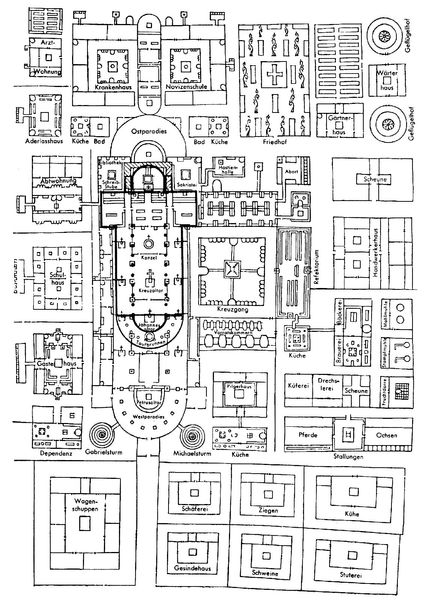
Titel: Stiftskirche St. Gallen
Standort: St. Gallen, Benediktinerkloster (EU - CH)
Schlagwörter: skizze, zeichnung, anlage, gebäude, park, tiere, architektur, lang, kühe, kirche, brunnen, kreis, pferde, rund, schuppen, garten, schule, grafik, linien, wagen, striche, aufsicht, straßen, scheune, kloster, schwarzweiss, kreise, friedhof, kathedrale, langhaus, karte, kirchenschiff, mittelalter, apsis, romanik, stall, plan, ochsen, quadrat, vierecke, ziegen, grundriss, kreuzgang, lageplan, stadtplan, schulhaus, ställe, areal, schiffbau, schiffsbau, raumplan, gesindehaus, wagenschuppen, st. gallener klosterplan, grundreiss, schäferei, küferei, drechslerei, dependenz, gabrielsturm